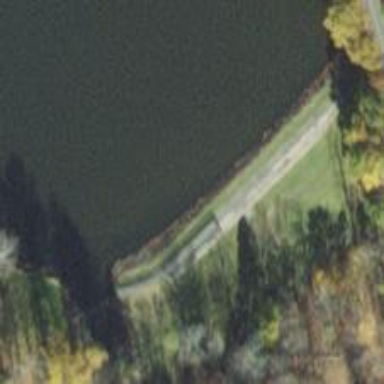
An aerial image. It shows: Dam across waterway.